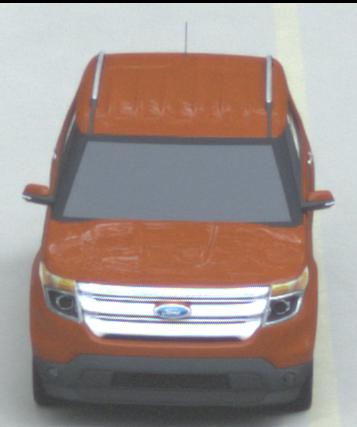
Make: Ford
Model: Explorer
Detailed model: Gen. 5
Model produced from: 2010
Model produced until: 2019
Doors: 5
Color: orange
Road condition: dry road
Daytime: morning or afternoon
Contrast: low contrast